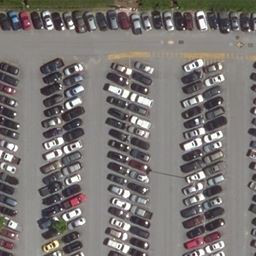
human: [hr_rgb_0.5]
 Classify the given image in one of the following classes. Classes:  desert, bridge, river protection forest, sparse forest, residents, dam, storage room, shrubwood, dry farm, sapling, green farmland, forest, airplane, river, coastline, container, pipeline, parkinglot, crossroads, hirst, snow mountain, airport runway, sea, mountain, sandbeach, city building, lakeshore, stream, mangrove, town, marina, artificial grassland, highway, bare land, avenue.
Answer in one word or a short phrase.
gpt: parkinglot